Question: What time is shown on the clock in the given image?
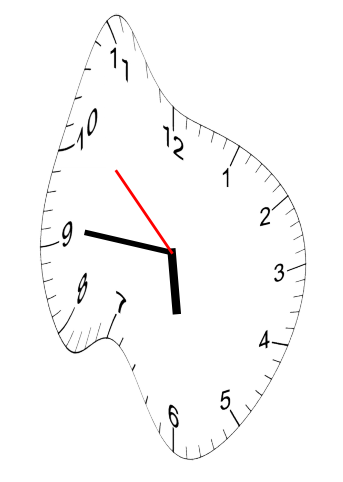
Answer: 05:45:52